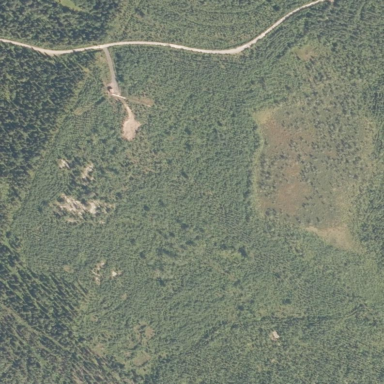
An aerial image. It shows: Heath area within forest.